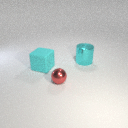
large cyan rubber cube in front of large cyan metal cylinder